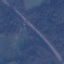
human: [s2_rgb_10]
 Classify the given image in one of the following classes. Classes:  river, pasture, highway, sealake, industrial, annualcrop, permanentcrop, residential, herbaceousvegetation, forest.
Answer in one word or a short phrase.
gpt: Highway